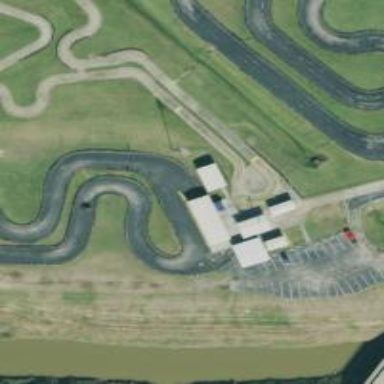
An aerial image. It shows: Karting raceway road for racing enthusiasts.